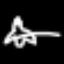
Label: airplane